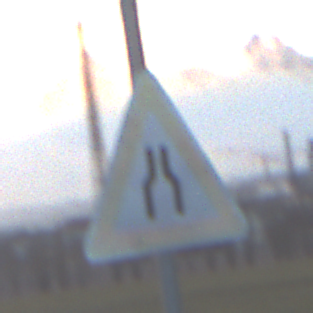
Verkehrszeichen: VerengteFahrbahn
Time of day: SunriseSunset
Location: Outdoor (Nature)
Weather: PartlyCloudy
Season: NotSpecified
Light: Natural